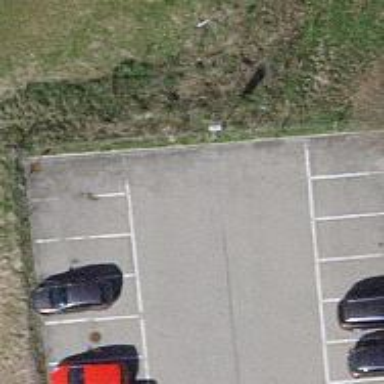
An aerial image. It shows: Asphalt parking aisle off service road.